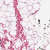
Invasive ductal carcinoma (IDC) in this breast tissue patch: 0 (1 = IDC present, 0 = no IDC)